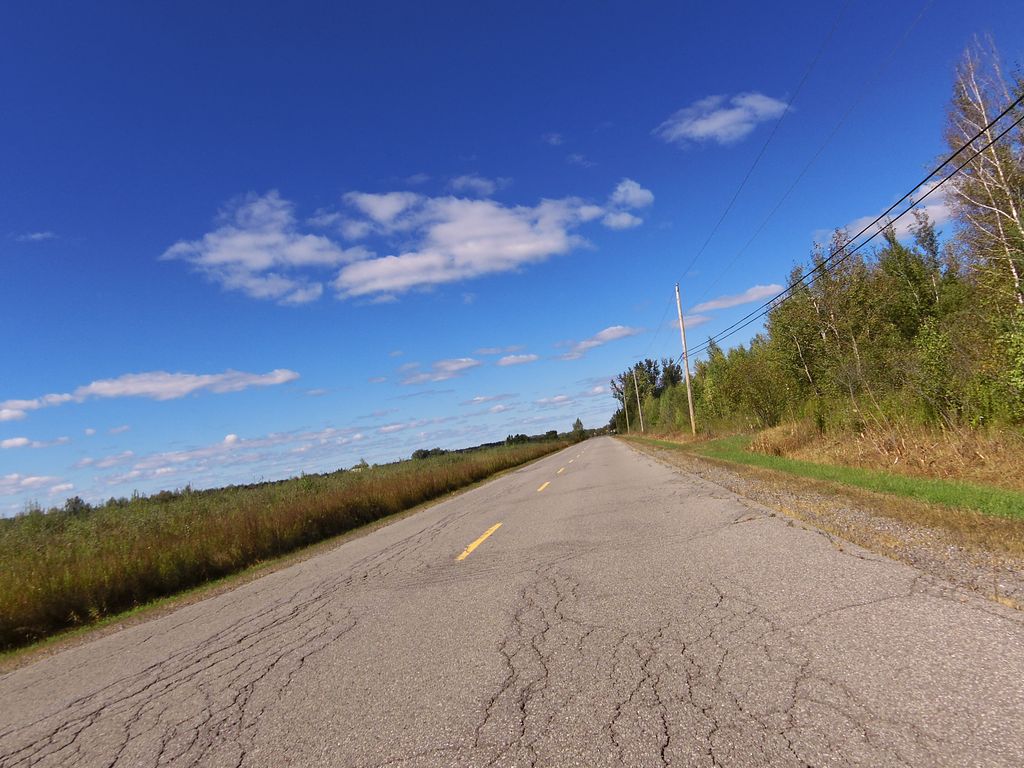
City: ottawa-gatineau